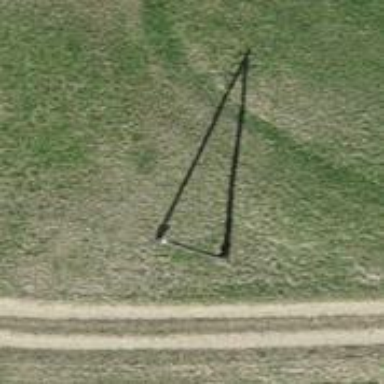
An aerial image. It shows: Power pole.